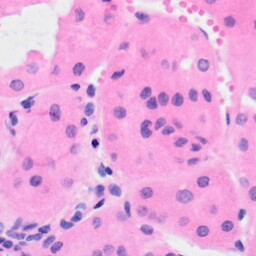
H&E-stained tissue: Kidney